Field crop: maize
Growth stage: 2
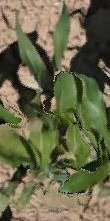
Species: maize